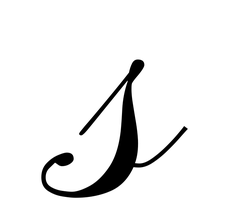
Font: PinyonScript-Regular